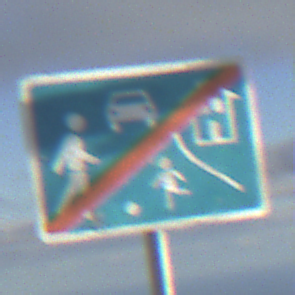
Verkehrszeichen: EndeVerkehrsberuhigterBereich
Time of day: SunriseSunset
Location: Outdoor (Nature)
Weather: PartlyCloudy
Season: NotSpecified
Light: Natural